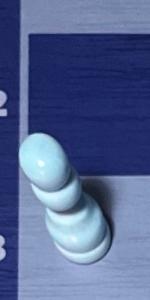
Label: Pawn_White